Question: I am trying to get the CAS setup up and running and I am pretty new to this.
I am following through the standard steps similar to this <URL>.
- - - -
After all these steps, I started the tomcat, placed the war in the webapp and to test, I tried to access <URL> and it is throwing and Redirect loop error.
I have no clue what I am doing wrong. Any help is appreciated!.

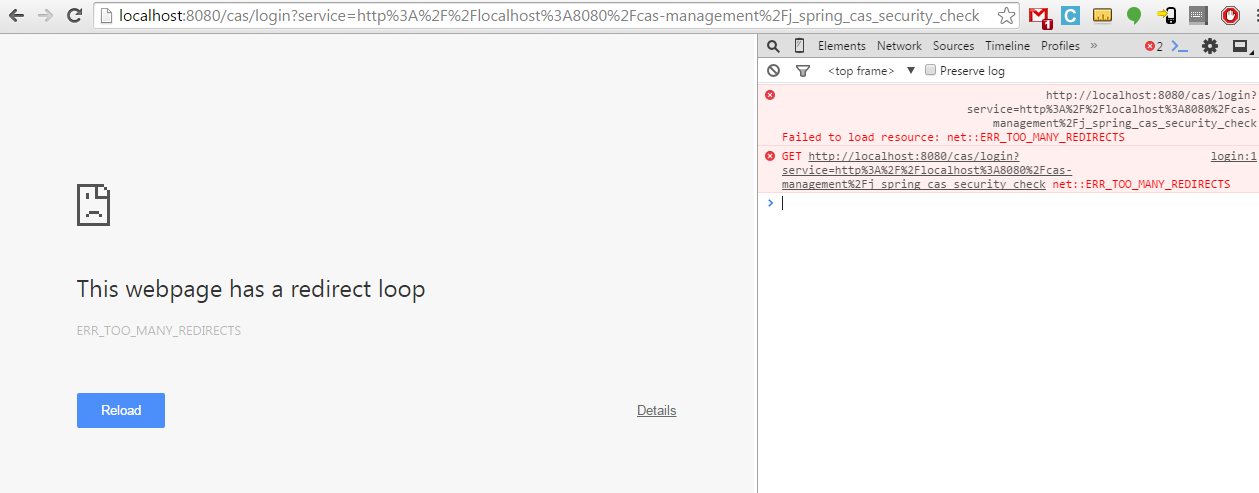
Answer: It was nothing to do with my configuration.
I watched several videos and understood that my configuration do not have any problems. The problem is with the 4.0.0 release. I do not know if any one else faced the same problem.
I took latest source (4.0.2) and built the war using maven and deployed. It worked perfectly.